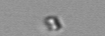
Label: Chaetoceros_tenuissimus